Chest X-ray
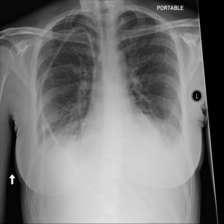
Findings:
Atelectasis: positive
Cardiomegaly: negative
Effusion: positive
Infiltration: positive
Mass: negative
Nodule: negative
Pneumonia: negative
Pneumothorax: negative
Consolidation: negative
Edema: positive
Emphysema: negative
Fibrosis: negative
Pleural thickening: negative
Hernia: negative